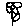
Label: flower